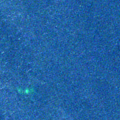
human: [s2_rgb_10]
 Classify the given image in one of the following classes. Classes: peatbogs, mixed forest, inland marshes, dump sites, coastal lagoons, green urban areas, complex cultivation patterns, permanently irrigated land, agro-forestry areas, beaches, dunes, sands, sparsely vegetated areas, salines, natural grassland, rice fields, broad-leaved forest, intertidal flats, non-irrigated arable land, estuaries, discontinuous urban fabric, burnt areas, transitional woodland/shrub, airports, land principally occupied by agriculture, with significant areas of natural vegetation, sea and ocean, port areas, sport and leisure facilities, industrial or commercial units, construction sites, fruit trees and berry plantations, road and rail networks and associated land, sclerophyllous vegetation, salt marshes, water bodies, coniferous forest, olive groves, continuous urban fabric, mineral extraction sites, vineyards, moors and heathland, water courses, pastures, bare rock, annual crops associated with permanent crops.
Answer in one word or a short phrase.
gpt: sea and ocean